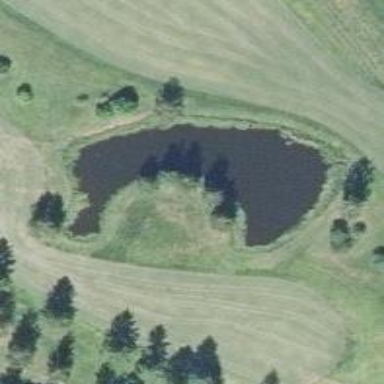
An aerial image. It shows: Water hazard in golf course. The hazard is natural water feature.